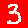
Digit: 3